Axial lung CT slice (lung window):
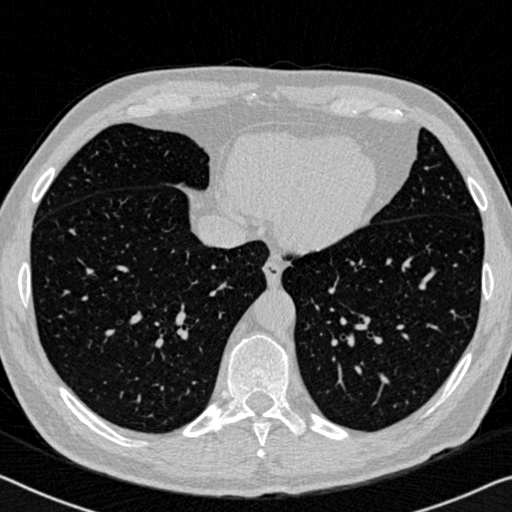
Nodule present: no